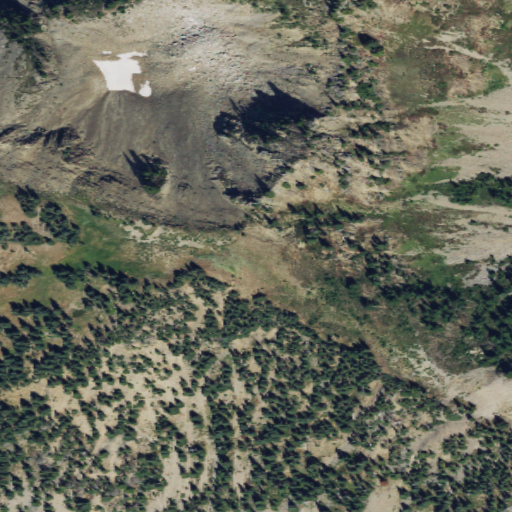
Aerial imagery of mountain in Washington named Windfall Peak containing shrub, barren land, and evergreen forest